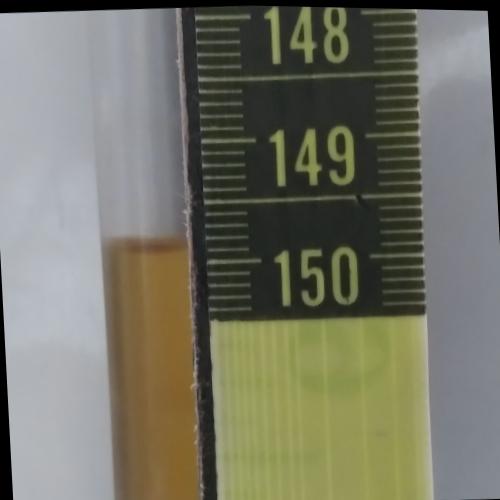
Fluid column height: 149.9 cm